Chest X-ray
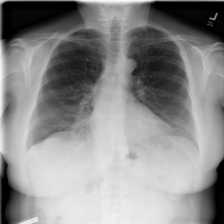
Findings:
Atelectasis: negative
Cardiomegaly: negative
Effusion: negative
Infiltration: negative
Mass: negative
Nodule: negative
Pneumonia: negative
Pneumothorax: negative
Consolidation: negative
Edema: negative
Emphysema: negative
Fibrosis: negative
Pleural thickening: negative
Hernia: negative